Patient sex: M
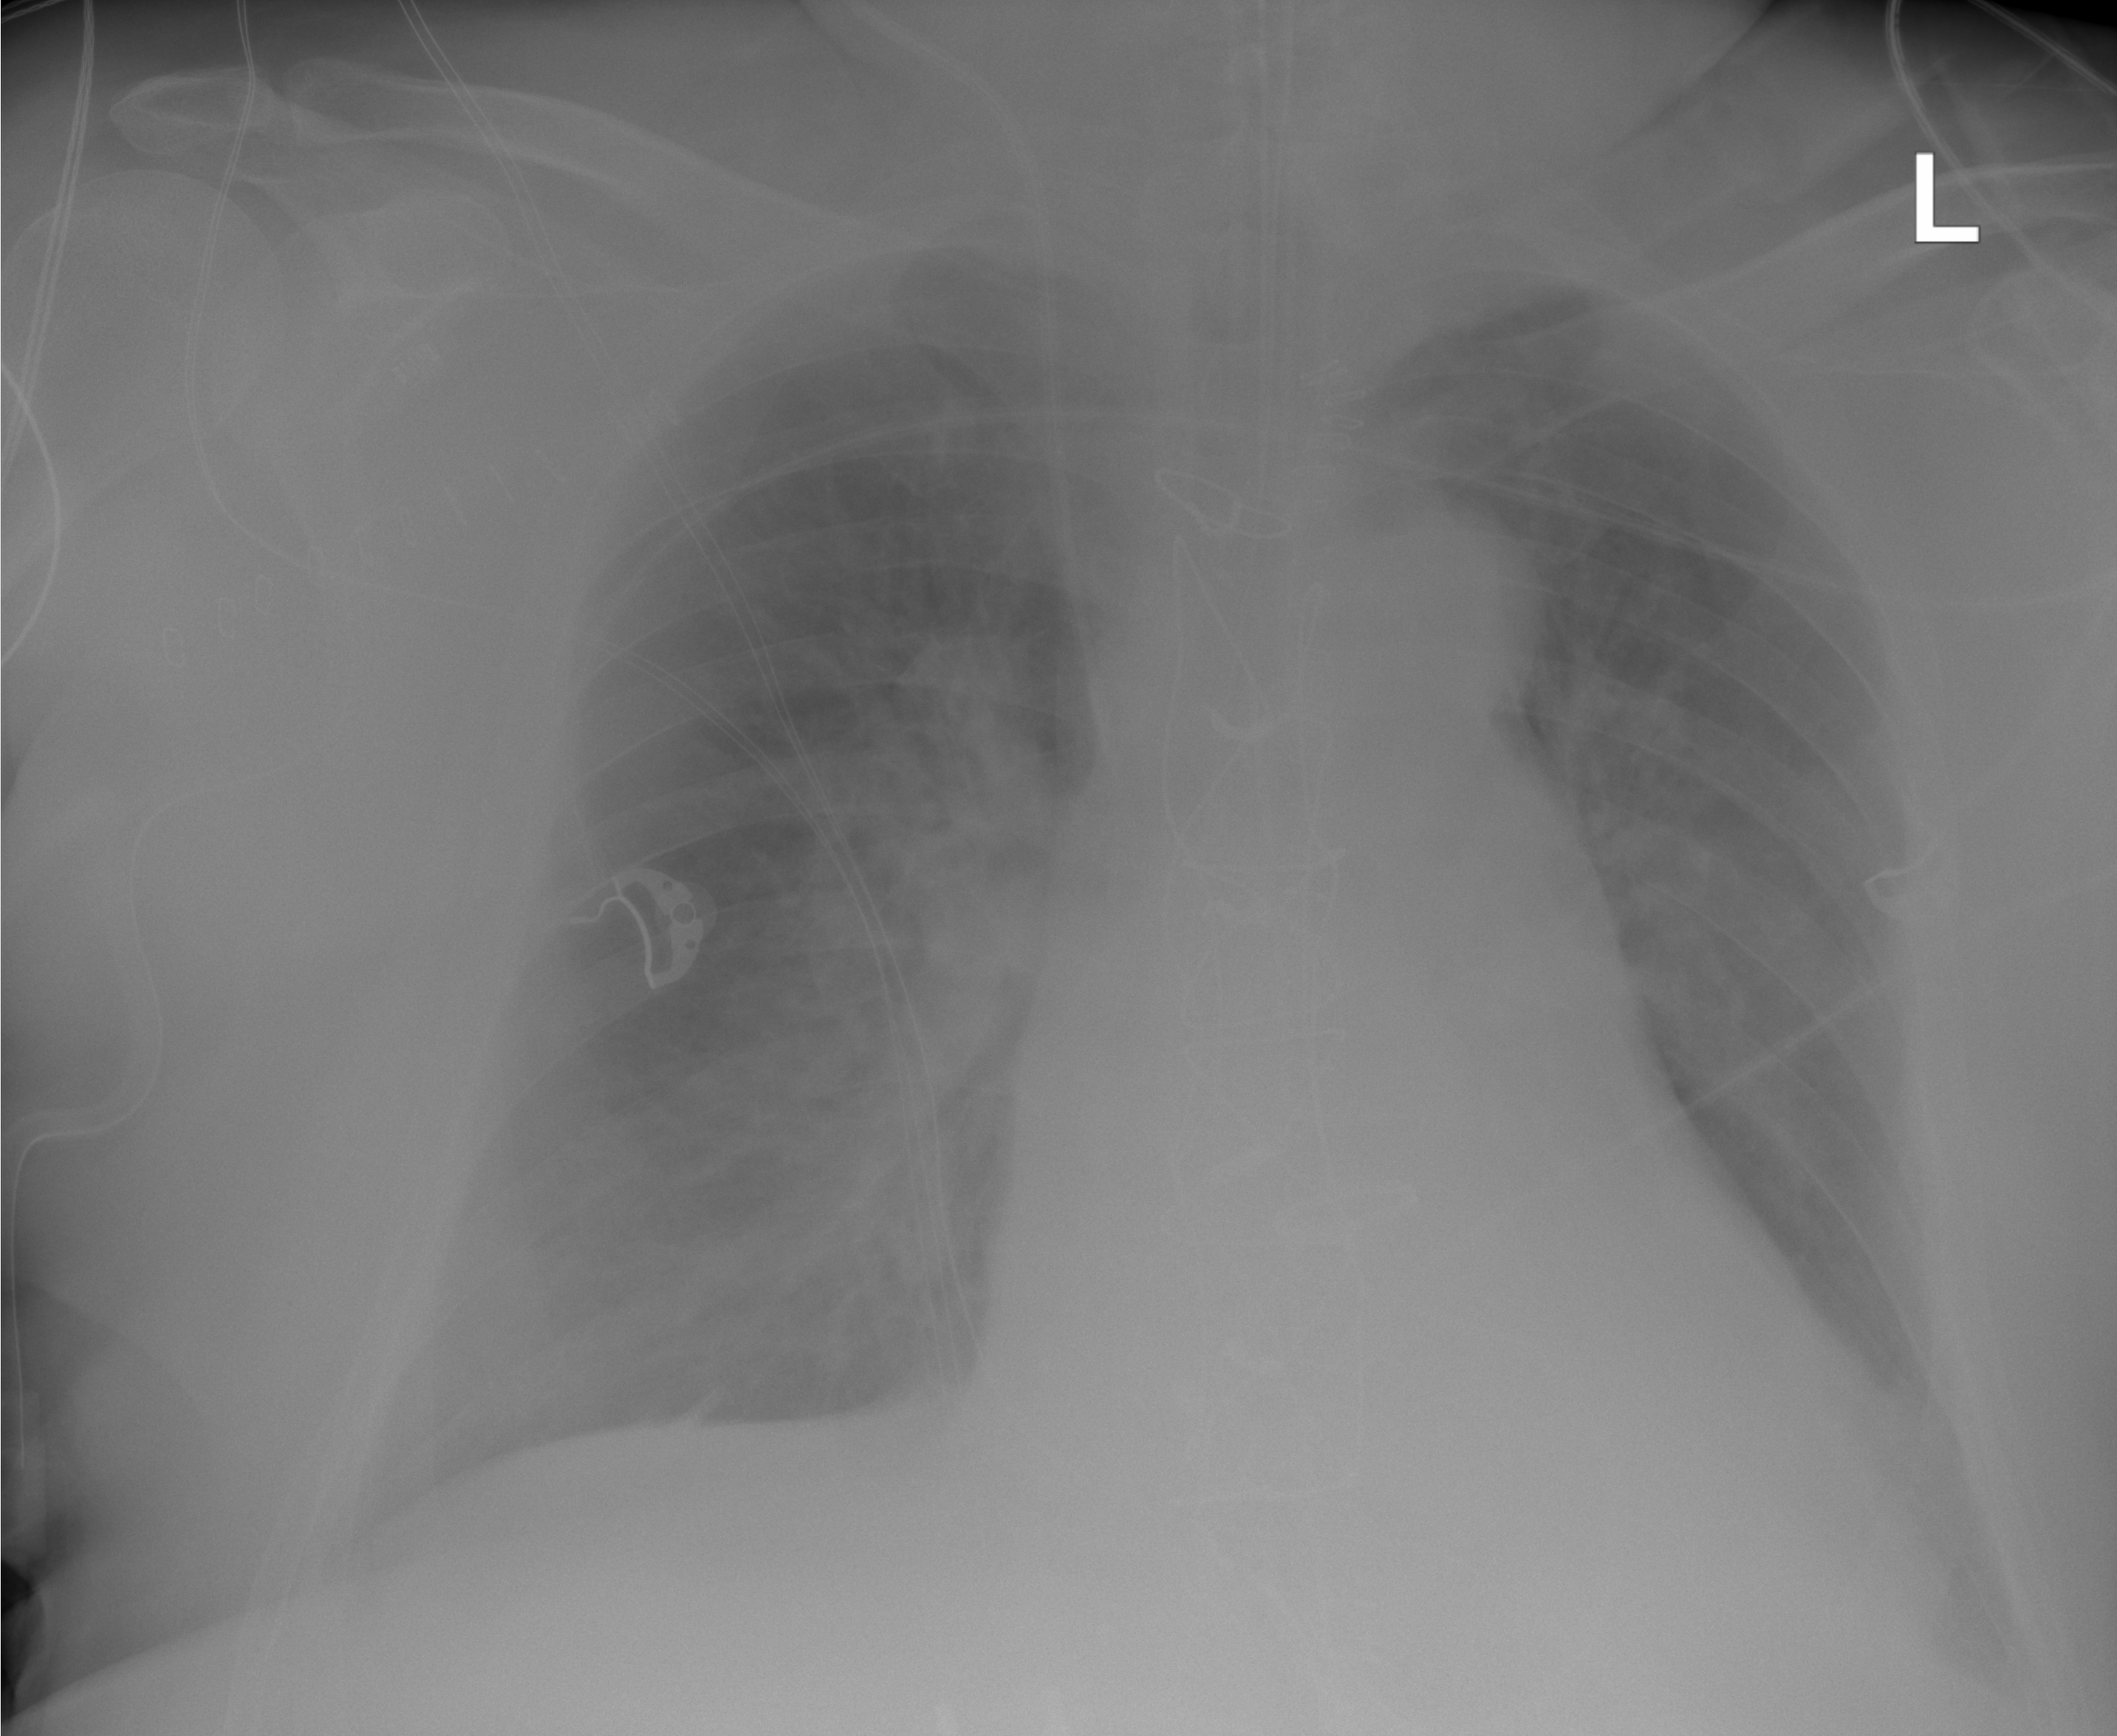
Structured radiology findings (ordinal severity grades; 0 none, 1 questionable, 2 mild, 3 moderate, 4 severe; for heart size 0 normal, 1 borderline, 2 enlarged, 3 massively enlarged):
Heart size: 2
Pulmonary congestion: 3
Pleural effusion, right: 1
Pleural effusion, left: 2
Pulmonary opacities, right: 0
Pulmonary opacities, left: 0
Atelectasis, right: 2
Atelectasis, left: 2